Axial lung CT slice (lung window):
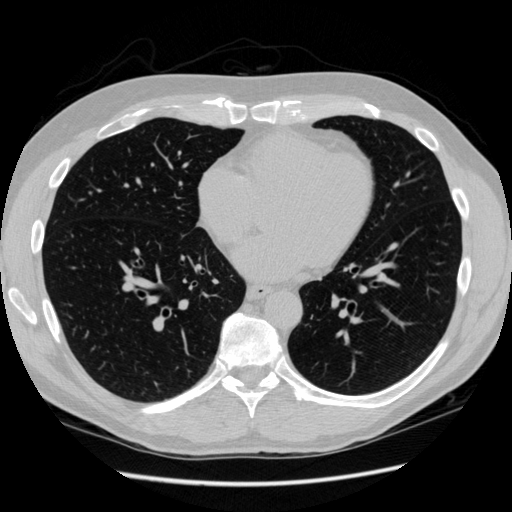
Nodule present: no